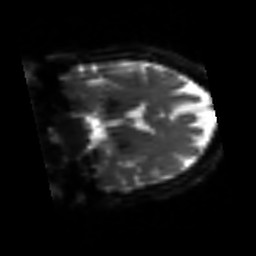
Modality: sbref
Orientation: coronal
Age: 71
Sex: female
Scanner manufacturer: siemens
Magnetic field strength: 3 T
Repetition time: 3.2 s
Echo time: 0.081 s